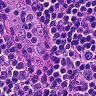
Metastatic tissue present: no